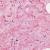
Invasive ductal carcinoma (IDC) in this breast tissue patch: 0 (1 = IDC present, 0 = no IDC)